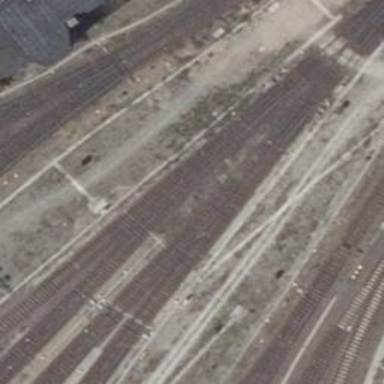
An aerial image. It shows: Railway switch.